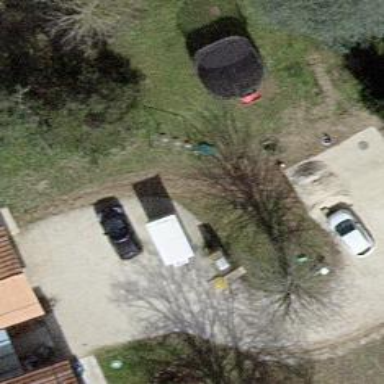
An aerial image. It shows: Parking area.